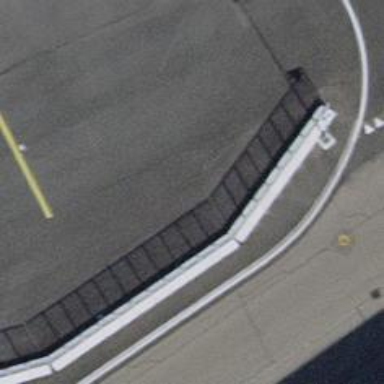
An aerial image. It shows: Jersey barrier.